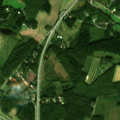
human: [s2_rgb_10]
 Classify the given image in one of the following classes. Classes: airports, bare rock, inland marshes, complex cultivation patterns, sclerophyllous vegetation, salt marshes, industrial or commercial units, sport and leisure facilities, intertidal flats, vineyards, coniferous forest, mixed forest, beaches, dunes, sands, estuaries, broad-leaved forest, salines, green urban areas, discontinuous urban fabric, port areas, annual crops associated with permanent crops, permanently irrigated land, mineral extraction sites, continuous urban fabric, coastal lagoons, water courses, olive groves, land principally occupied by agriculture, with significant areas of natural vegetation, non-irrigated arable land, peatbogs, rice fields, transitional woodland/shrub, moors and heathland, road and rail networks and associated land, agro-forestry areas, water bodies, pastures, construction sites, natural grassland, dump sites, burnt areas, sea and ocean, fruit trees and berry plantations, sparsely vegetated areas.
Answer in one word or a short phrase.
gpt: discontinuous urban fabric, industrial or commercial units, non-irrigated arable land, land principally occupied by agriculture, with significant areas of natural vegetation, mixed forest